Question: I have this image:

In this image I have 11 shapes (look like ellipses). I want to find the RGB of each pixel in each shape (including the white edge/boundary, as it's a part of the shape).
If it helps, I have the center coordinate of each shape.
Thanks a lot!
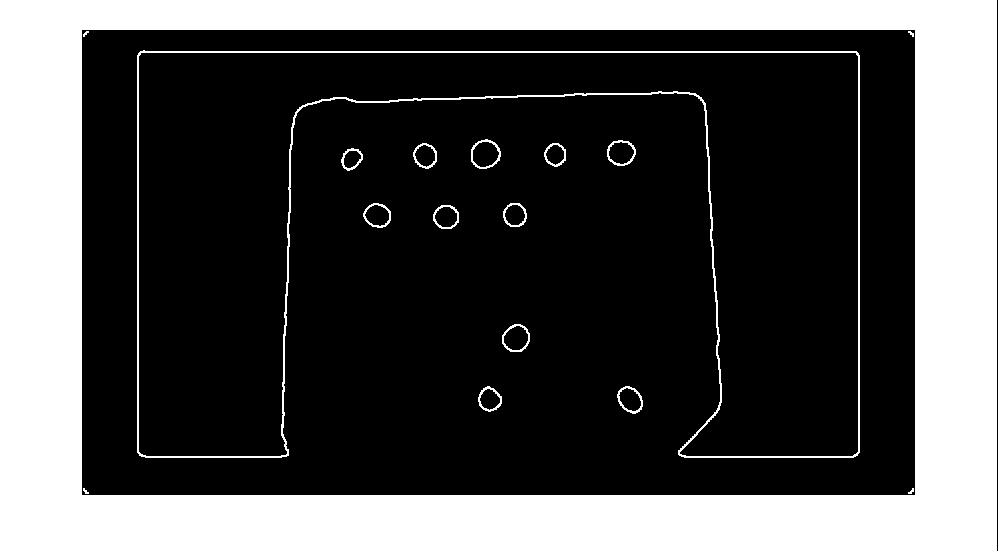
Answer: here are the commands that makes your work easy...
1. As "Superbest" said fill the image with command %% Example%%
img = imread('coins.png');
BW4 = im2bw(img );
BW5 = imfill(BW4,'holes');
imshow(BW4), figure, imshow(BW5);
2. Now use command bwlabeln(), to find out the number of clusters or shapes. %% Example%%
L = bwlabel(BW5);
figure,imshow(L,[]);
L will give you number of shapes with same number to all the pixels belongs to same shape.
L containing labels for the connected components in BW. BW can have any dimension; L is the same size as BW. The elements of L are integer values greater than or equal to 0. The pixels labeled 0 are the background. The pixels labeled 1 make up one object, the pixels labeled 2 make up a second object, and so on.
1. Suppose you have two shapes or regions then to find the original color or gray scale values od as follows. %% Example%%
cods = find(L==1);
Shape1(1:size(img,1),1:size(img,2))=0;
Shape1(cods) = img(cods);
%% Now shape1 is same size as img, but will have gray scale values at region1 locations only,you will get RGB valuse in shape1 image.. repeate it for as many shapes as you have in your image.
Have a happy coding...